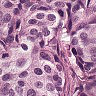
Metastatic tissue present: yes